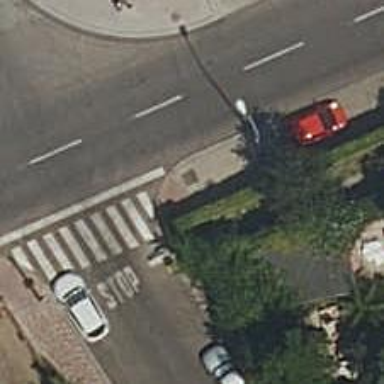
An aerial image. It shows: Sidewalk.